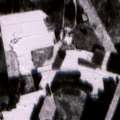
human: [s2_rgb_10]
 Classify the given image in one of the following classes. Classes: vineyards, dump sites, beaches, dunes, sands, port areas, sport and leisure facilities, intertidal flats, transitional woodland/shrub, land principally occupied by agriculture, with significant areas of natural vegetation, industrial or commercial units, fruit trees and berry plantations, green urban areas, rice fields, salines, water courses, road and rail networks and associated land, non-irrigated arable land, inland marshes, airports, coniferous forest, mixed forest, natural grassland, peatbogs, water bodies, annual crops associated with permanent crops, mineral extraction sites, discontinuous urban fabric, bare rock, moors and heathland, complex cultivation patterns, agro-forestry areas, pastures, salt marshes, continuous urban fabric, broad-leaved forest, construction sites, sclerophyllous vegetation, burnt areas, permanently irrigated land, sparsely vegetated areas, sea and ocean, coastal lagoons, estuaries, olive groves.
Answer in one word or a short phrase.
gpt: non-irrigated arable land, coniferous forest, mixed forest, transitional woodland/shrub